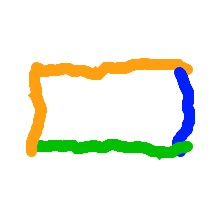
Shape: rectangle